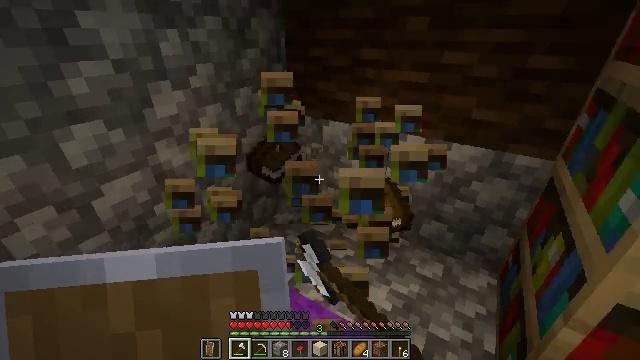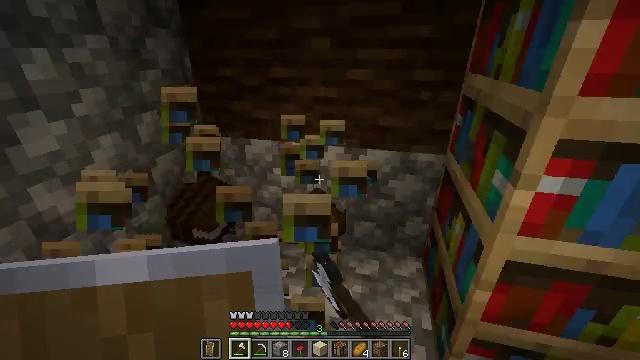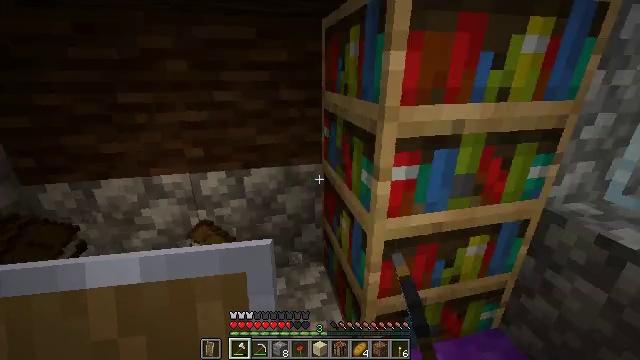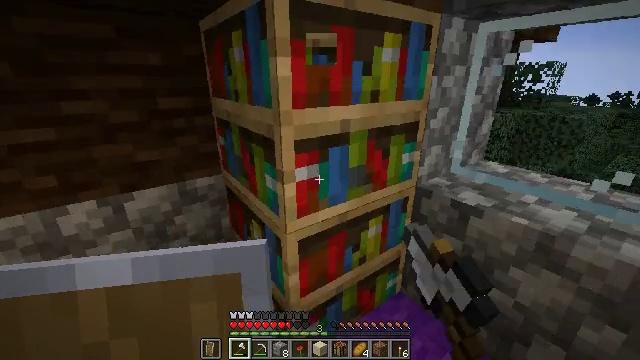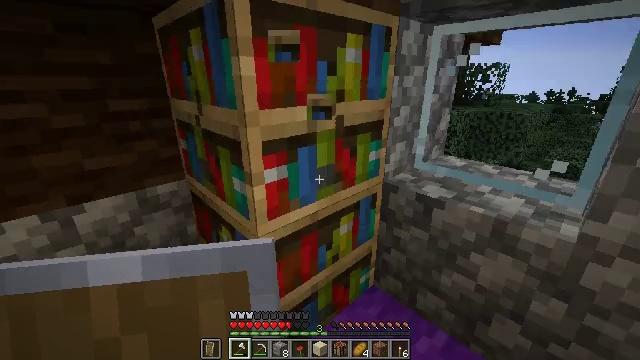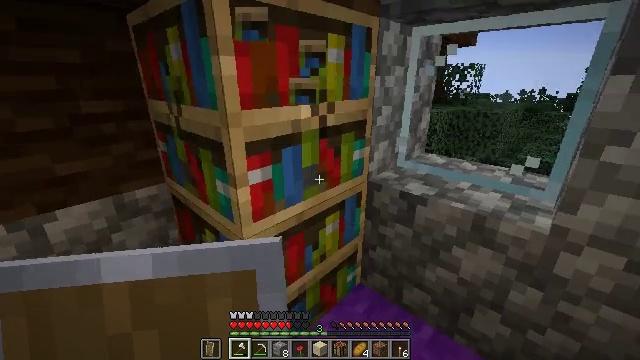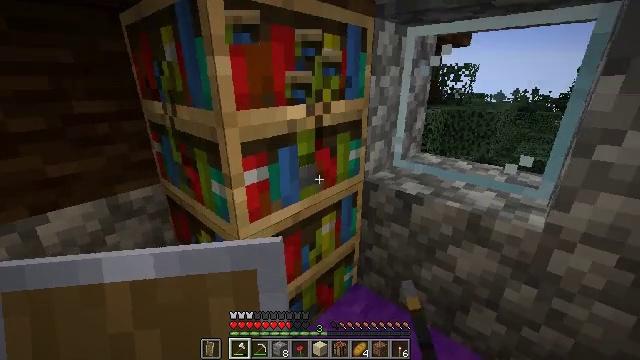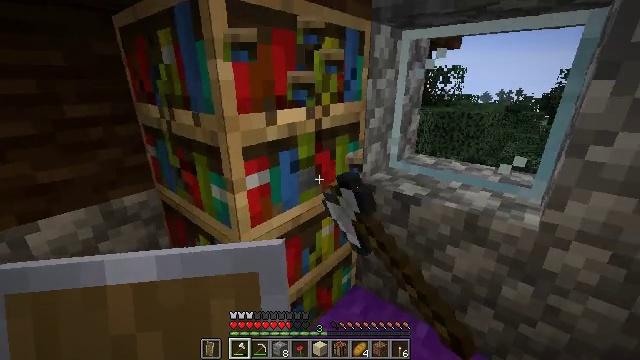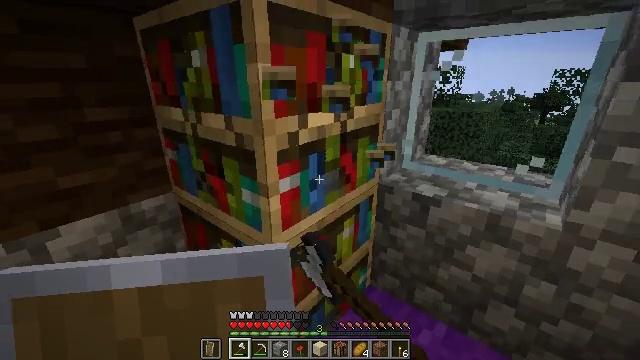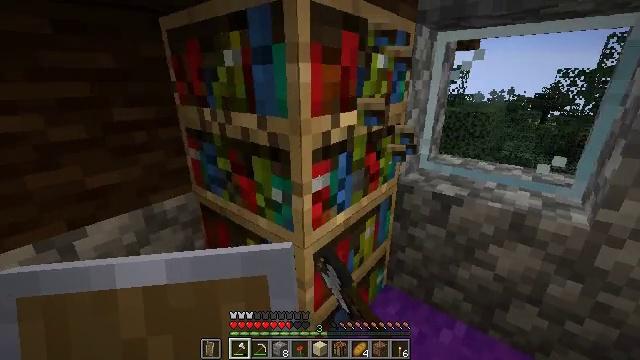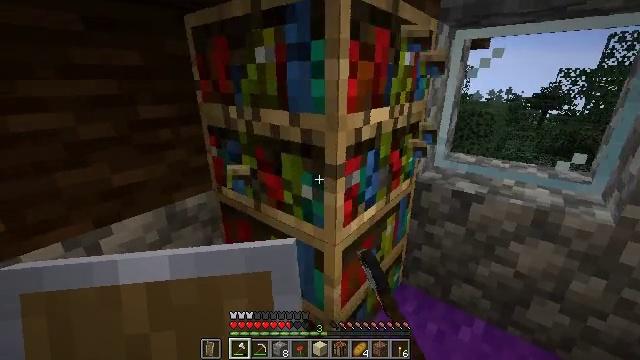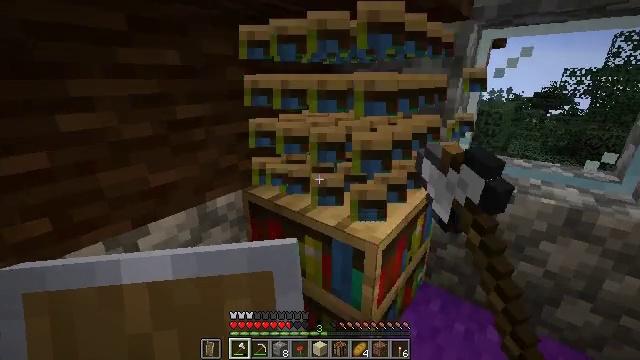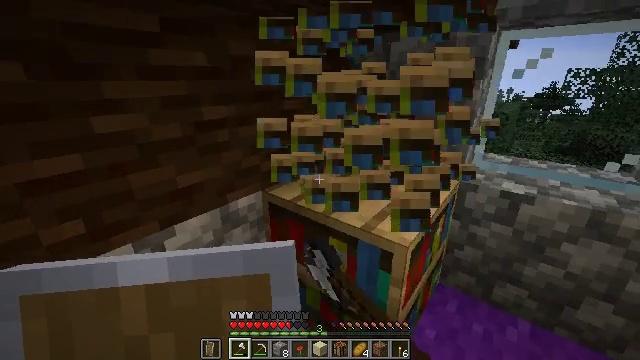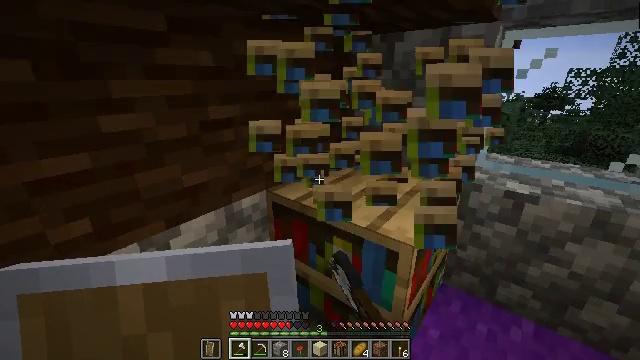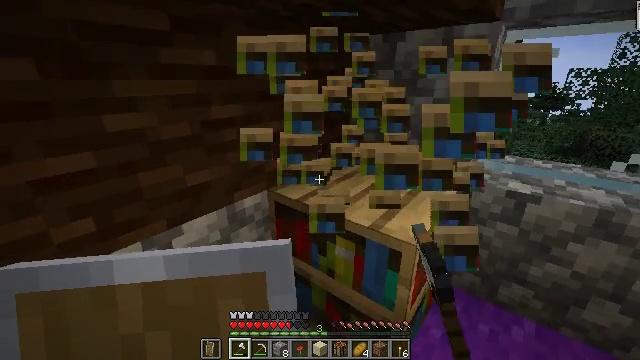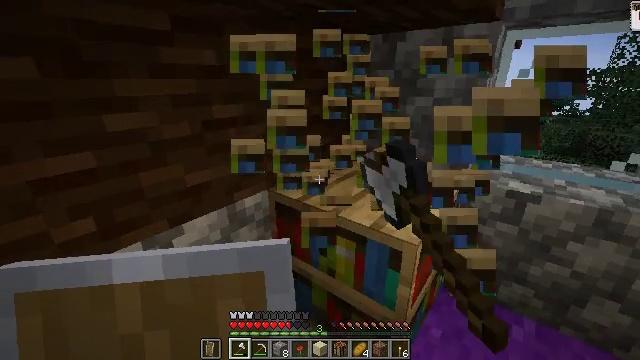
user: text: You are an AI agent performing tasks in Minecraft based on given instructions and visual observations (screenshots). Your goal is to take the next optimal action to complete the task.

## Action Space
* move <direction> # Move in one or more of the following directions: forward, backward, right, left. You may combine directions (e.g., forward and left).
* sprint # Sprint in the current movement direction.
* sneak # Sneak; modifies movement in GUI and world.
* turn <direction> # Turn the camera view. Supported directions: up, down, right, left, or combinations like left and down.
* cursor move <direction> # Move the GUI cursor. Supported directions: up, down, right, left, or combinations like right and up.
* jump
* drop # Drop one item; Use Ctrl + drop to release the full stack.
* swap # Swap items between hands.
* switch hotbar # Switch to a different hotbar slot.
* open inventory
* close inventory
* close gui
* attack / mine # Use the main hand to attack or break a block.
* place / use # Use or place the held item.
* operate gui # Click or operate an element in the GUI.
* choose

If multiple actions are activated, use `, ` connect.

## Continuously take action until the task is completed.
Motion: motion action
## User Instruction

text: Break the bookshelf for books.
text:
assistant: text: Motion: turn right and up, attack / mine
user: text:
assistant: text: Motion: turn right and up, attack / mine
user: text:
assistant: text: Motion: turn right and up, attack / mine
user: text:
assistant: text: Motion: turn right, attack / mine
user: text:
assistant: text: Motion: turn right, attack / mine
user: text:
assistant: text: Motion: attack / mine
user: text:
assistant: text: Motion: move left, turn right, attack / mine
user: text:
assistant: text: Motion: move left, turn right, attack / mine
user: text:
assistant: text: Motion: move left, attack / mine
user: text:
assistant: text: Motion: move left, attack / mine
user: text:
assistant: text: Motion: attack / mine
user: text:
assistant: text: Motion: attack / mine
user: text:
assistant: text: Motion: attack / mine
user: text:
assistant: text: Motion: attack / mine
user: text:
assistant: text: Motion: attack / mine
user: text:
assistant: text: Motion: turn right and down, attack / mine
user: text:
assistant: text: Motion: turn right and down, attack / mine
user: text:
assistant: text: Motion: attack / mine
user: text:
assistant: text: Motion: turn right and down, attack / mine
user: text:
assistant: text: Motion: turn right and down, attack / mine
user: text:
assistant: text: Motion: turn down, attack / mine
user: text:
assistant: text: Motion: attack / mine
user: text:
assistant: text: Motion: attack / mine
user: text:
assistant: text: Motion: attack / mine
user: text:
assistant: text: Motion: attack / mine
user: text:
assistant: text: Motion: attack / mine
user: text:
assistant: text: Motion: attack / mine
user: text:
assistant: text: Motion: attack / mine
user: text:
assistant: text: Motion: attack / mine
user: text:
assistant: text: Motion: attack / mine